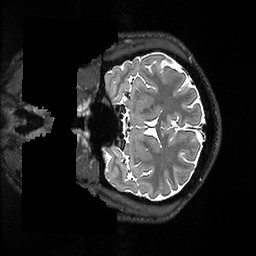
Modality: T2w
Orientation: coronal
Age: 29
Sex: male
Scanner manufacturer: ge
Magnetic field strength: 3 T
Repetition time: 3.202 s
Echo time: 0.0671 s